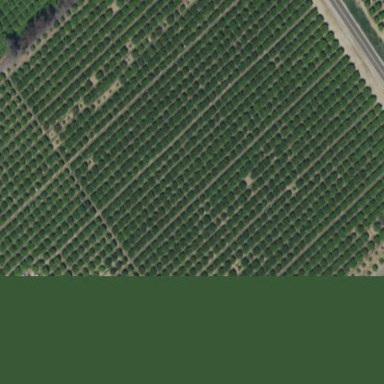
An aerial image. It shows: Orchard.